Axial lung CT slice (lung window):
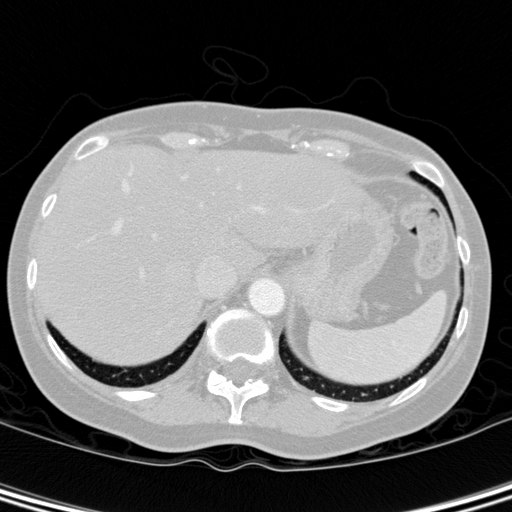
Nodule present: no